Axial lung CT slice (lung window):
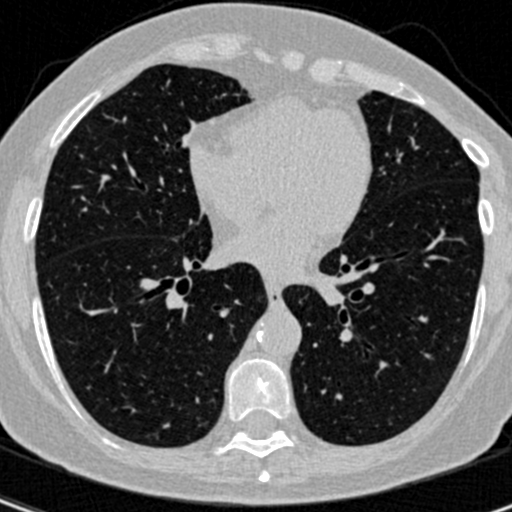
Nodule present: no